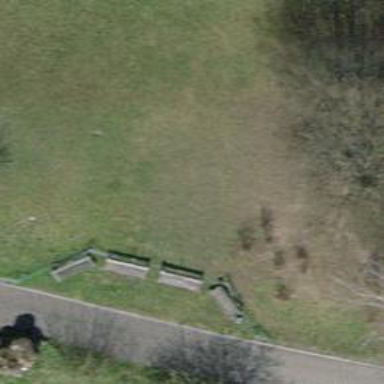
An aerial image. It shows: Bench.